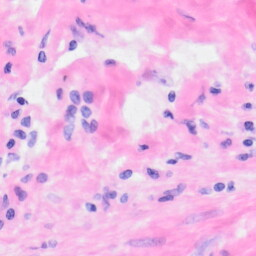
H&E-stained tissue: Kidney